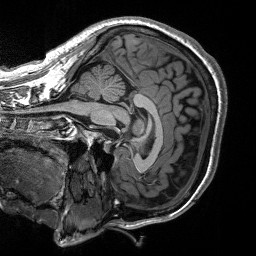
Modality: T1w
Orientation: sagittal
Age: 43
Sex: male
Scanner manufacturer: siemens
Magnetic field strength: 3 T
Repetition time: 2.53 s
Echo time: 0.00219 s